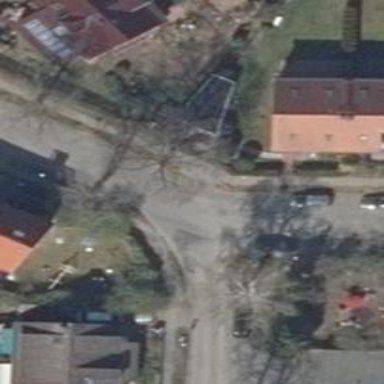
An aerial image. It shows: Residential road with asphalt surface. Both sides have sidewalks.